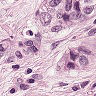
Metastatic tissue present: yes